Interaction volume radius: 10 \u00c5
Interaction volume height: 10 \u00c5
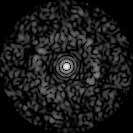
Disorder parameter: 0.8258